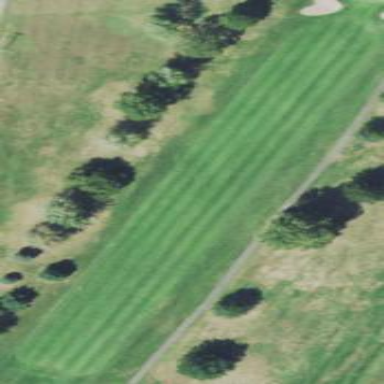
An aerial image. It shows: Scenic golf fairway.